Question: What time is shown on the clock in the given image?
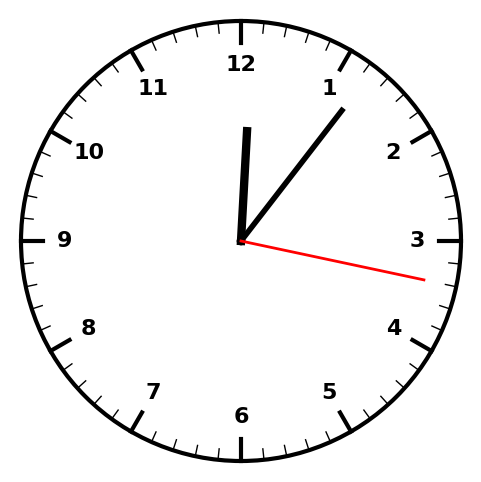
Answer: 12:06:17